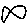
Label: fish